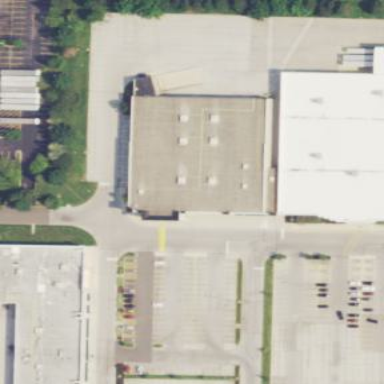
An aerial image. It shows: Retail building.